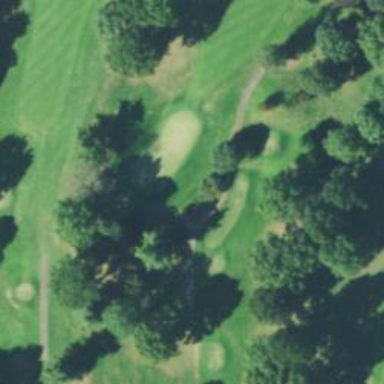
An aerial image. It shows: Path for both roads and golfers.